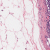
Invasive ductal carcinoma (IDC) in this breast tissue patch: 0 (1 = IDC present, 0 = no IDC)